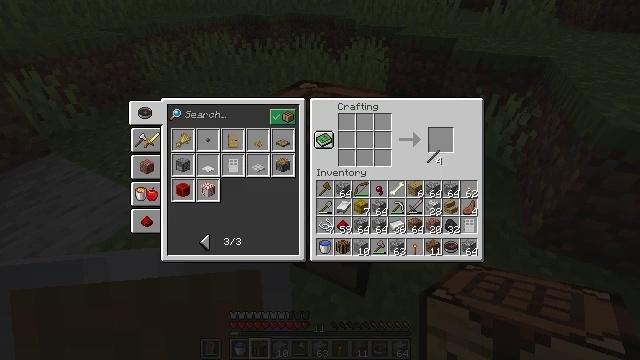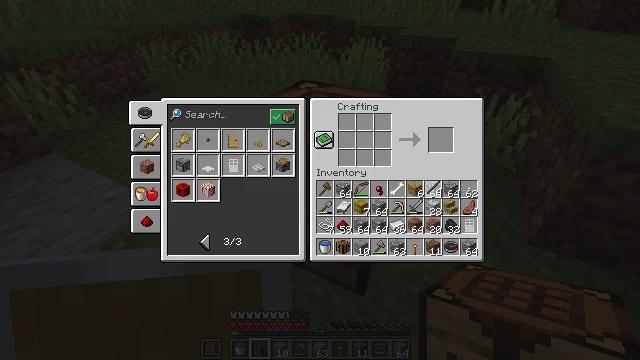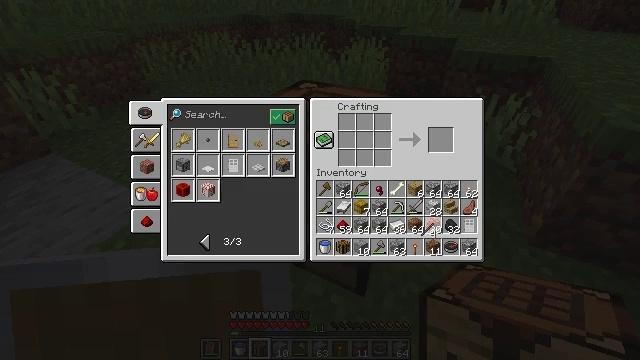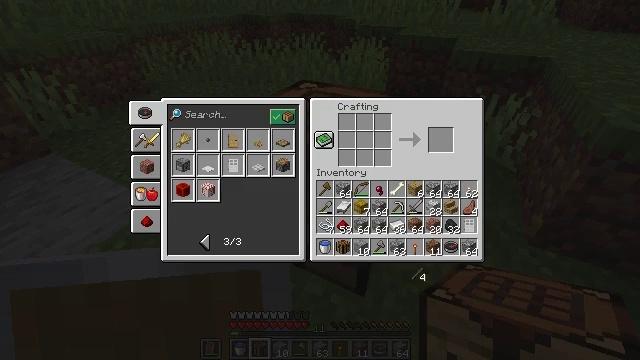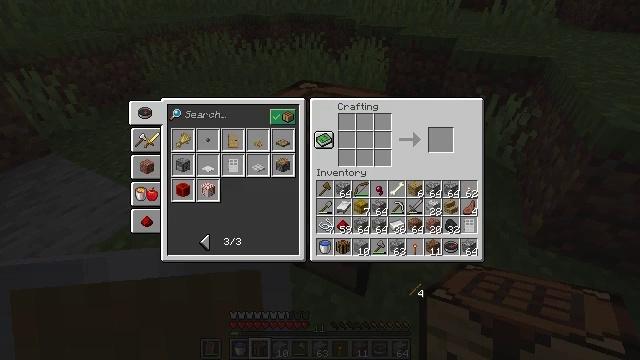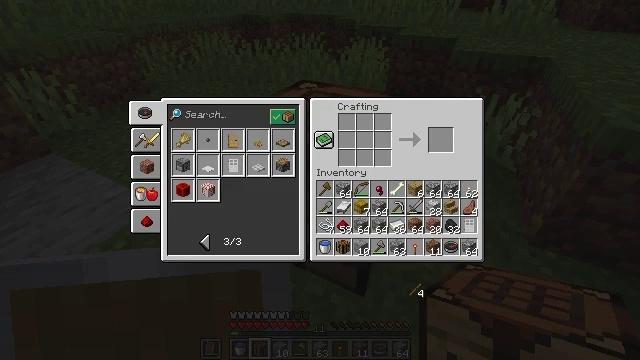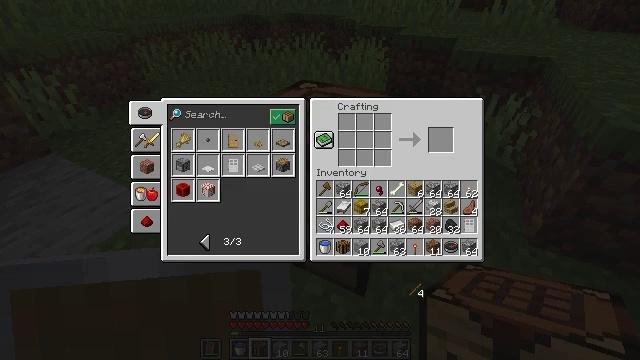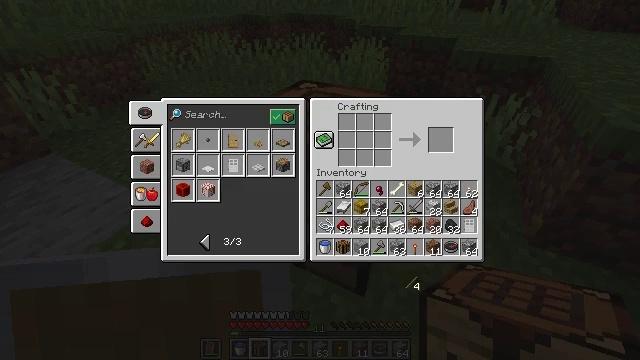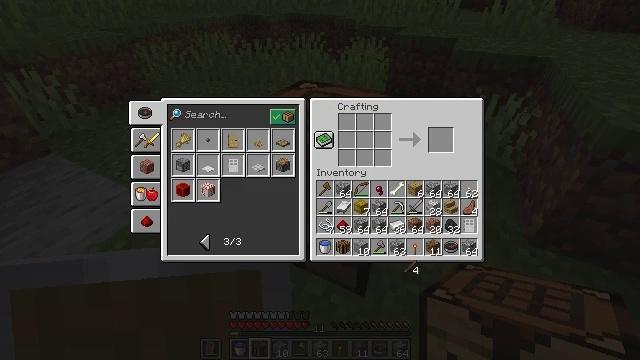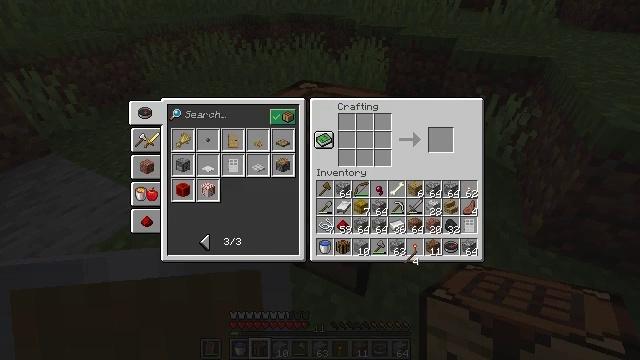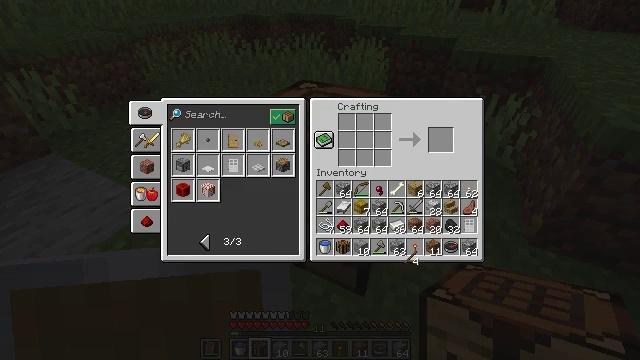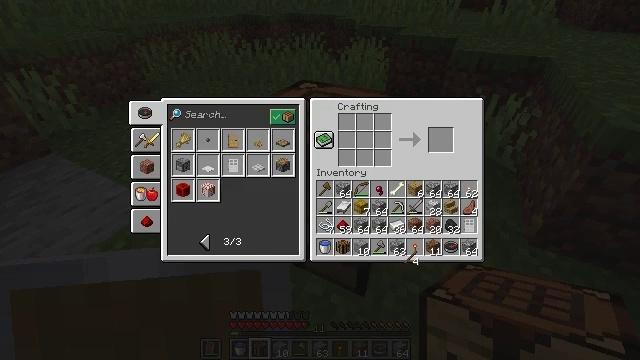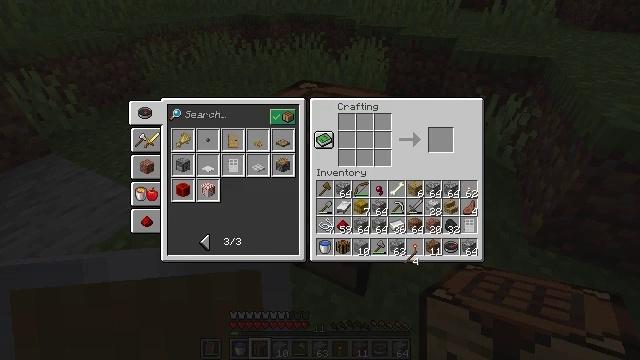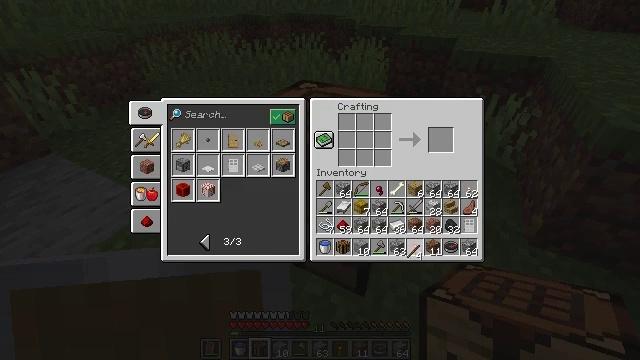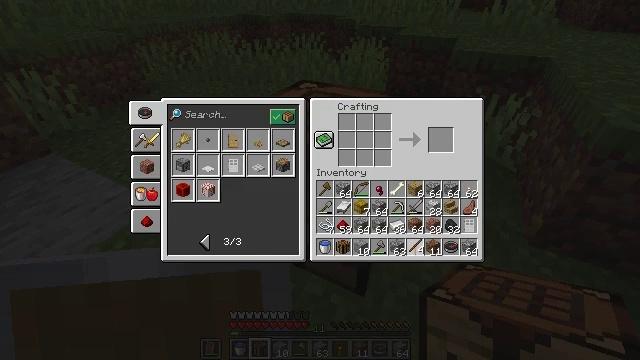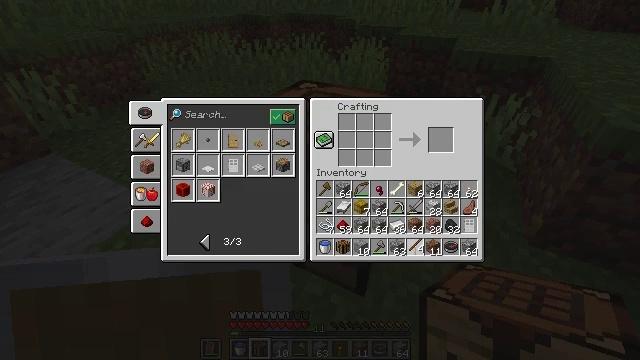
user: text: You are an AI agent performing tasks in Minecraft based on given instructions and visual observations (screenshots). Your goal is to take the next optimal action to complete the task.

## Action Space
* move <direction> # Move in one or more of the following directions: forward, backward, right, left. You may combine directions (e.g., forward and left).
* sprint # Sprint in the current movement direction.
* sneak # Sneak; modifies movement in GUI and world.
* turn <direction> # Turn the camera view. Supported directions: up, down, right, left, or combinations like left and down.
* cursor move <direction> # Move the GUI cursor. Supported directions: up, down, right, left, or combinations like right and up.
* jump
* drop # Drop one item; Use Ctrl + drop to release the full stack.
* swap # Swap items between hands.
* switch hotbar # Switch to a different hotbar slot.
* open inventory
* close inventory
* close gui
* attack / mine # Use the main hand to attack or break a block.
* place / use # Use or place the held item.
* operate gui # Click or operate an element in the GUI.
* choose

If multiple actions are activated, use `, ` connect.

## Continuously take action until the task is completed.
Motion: motion action
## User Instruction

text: Remove a redstone torch from the inventory.
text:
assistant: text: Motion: turn down
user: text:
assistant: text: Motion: turn down
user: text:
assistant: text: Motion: turn left and down
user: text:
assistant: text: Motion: turn down
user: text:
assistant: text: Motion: no_op
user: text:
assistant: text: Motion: no_op
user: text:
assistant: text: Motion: turn up
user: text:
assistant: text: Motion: turn up
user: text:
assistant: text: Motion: turn up
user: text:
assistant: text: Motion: no_op
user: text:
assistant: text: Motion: no_op
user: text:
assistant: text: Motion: no_op
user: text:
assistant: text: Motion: no_op
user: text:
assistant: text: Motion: no_op
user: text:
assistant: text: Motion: no_op
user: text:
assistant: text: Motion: attack / mine
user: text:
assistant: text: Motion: attack / mine
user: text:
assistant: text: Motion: attack / mine
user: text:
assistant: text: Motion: attack / mine
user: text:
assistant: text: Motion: no_op
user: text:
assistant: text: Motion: no_op
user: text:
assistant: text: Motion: no_op
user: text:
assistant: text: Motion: no_op
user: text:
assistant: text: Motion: no_op
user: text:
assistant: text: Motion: no_op
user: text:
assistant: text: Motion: no_op
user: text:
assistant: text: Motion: no_op
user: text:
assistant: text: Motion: no_op
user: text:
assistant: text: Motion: no_op
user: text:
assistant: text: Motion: no_op